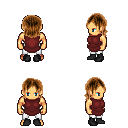
a pixel art fantasy rpg character, male body template, human, tanned skin, maroon tunic, white pants, brown long bangs hairstyle, black shoes, four views (front, back, left, right), 2x2 character sprite sheet, small pixel art, hard edges, no anti-aliasing